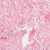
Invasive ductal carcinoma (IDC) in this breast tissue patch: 0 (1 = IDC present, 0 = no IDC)